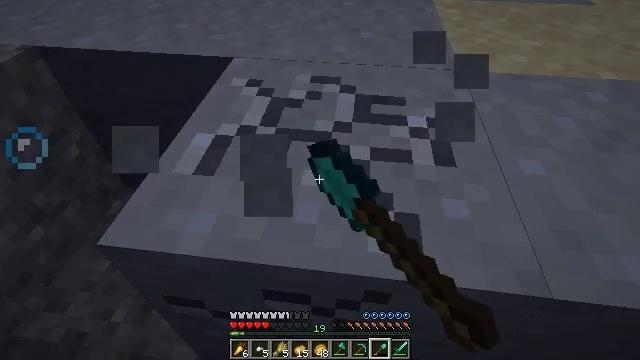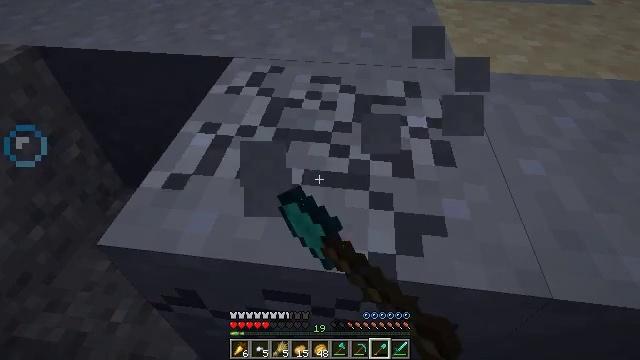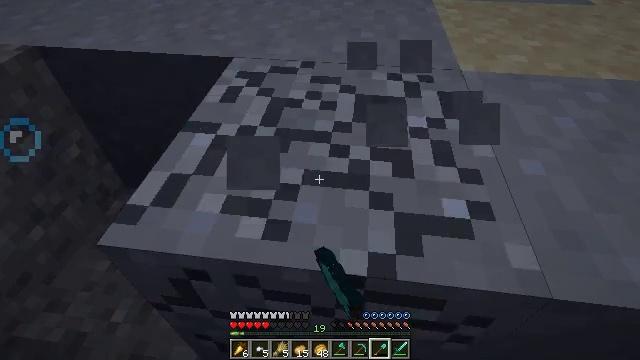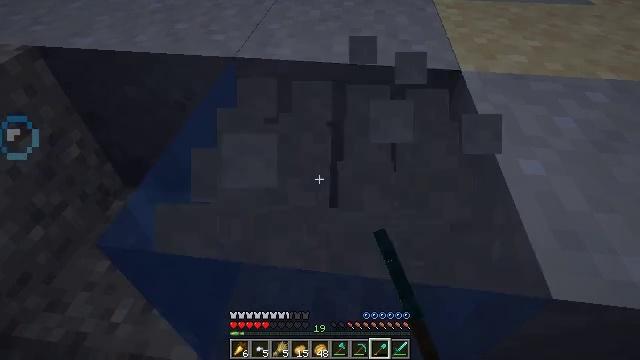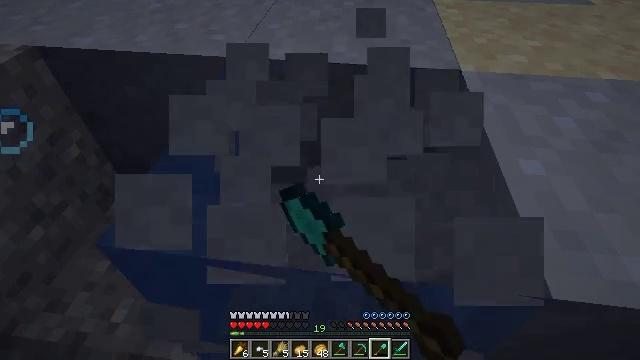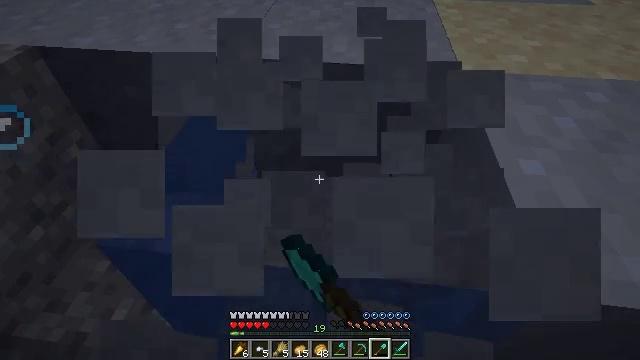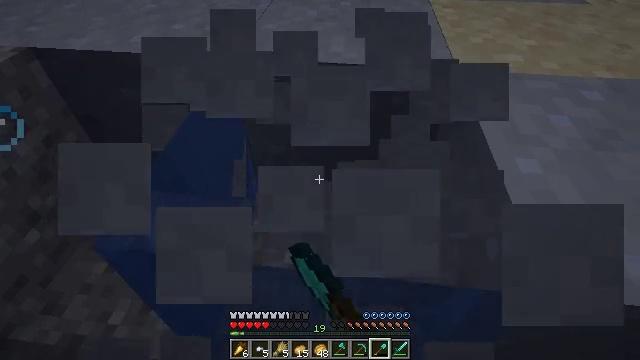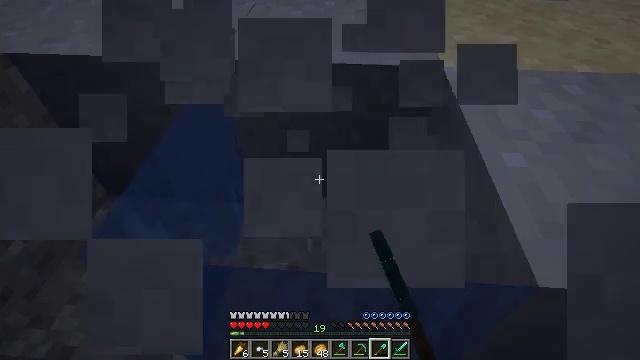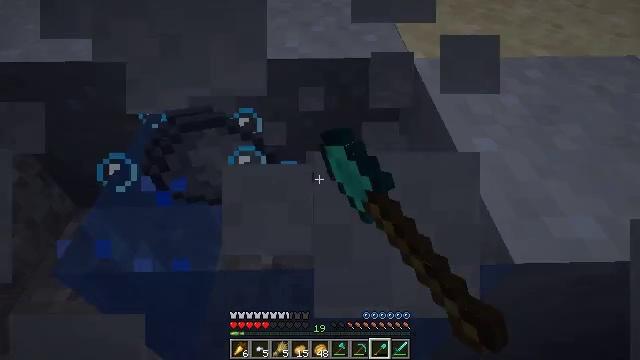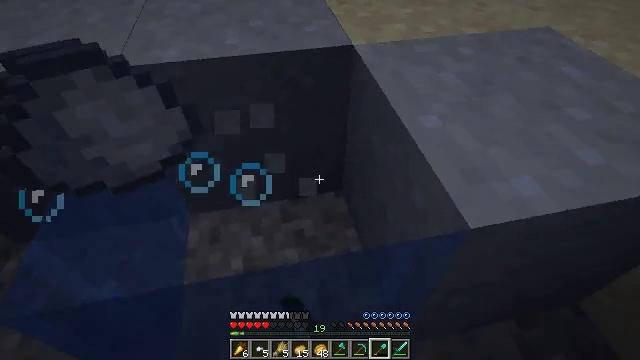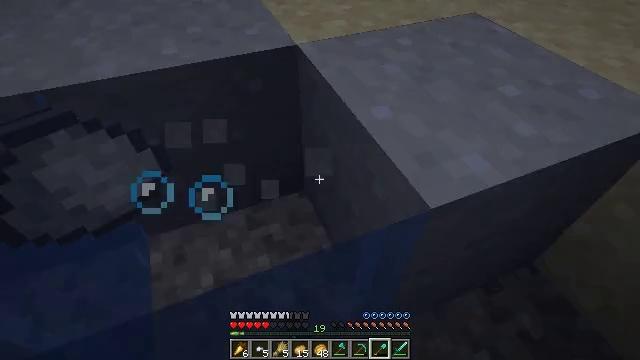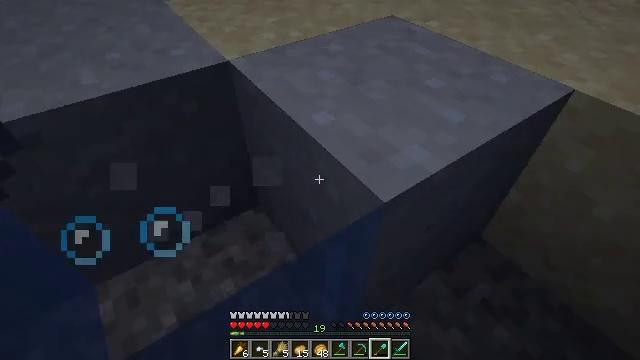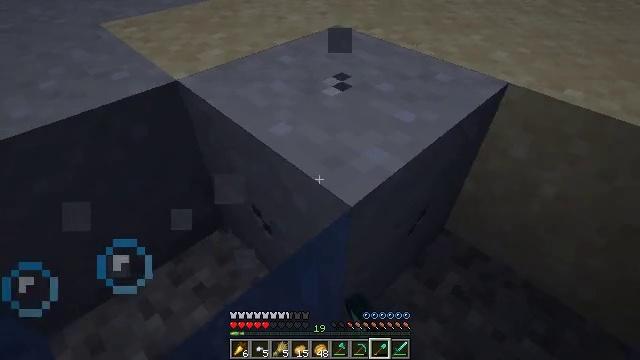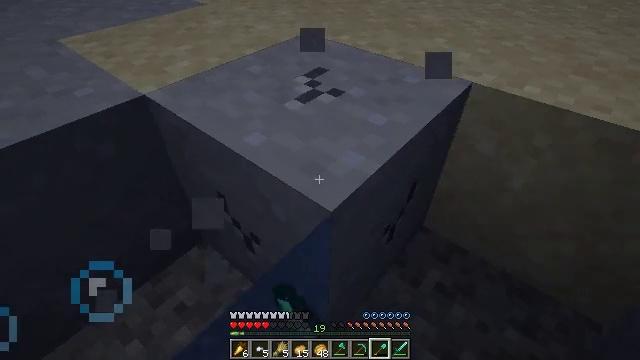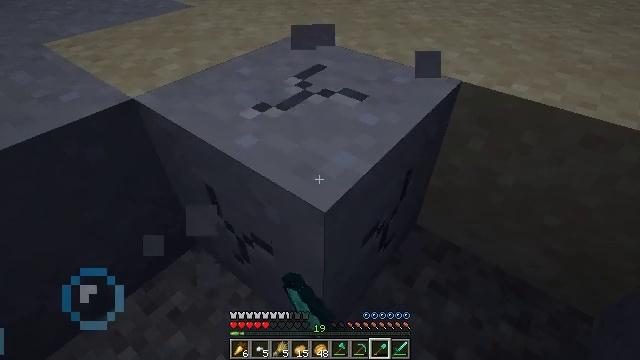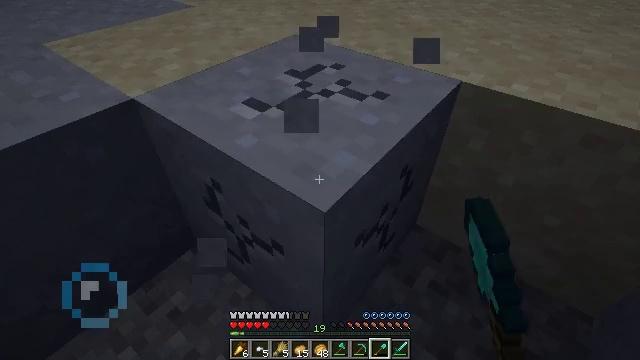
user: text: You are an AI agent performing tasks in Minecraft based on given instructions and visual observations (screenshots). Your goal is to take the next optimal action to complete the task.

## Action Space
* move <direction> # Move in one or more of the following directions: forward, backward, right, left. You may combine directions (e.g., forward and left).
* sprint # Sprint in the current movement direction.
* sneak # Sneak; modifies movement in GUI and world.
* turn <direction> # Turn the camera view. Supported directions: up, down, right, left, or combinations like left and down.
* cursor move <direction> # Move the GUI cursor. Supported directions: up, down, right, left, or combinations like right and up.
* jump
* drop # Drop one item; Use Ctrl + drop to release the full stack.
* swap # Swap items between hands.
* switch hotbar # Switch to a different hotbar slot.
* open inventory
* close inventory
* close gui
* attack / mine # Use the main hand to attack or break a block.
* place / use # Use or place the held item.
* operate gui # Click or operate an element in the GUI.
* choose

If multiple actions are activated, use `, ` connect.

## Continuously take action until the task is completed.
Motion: motion action
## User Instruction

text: Attack the clay block to obtain it.
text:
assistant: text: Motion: attack / mine
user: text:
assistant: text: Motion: attack / mine
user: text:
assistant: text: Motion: attack / mine
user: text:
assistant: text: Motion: attack / mine
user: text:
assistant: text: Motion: attack / mine
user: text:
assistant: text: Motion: attack / mine
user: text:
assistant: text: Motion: turn right, attack / mine
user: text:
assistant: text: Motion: turn right, attack / mine
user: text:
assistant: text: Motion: turn right and down, attack / mine
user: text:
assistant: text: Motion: turn right, attack / mine
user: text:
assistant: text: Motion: turn right and up, attack / mine
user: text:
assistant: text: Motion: turn right and up, attack / mine
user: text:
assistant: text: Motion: turn right and up, attack / mine
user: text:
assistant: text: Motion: turn right, attack / mine
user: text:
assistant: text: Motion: attack / mine
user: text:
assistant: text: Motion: attack / mine
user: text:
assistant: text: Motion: attack / mine
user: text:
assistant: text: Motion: attack / mine
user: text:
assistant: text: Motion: attack / mine
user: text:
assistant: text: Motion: attack / mine
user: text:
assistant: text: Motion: attack / mine
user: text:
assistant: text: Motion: attack / mine
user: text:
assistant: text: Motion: attack / mine
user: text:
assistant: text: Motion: attack / mine
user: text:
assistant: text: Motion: attack / mine
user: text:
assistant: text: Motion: attack / mine
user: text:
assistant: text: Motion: attack / mine
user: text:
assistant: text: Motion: turn left and up, attack / mine
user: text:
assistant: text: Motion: turn left and up, attack / mine
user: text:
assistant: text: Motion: turn left and up, attack / mine